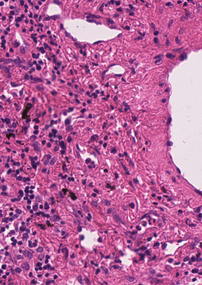
Tumor epithelial tissue: no
Tumor-associated stroma tissue: yes
Normal tissue: no